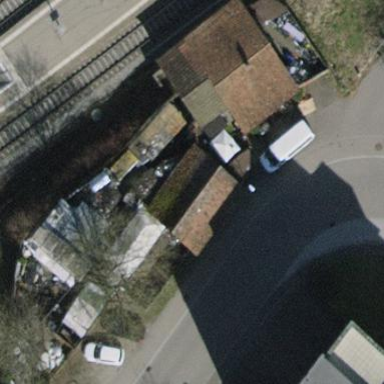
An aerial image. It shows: Shed with pitched roof.